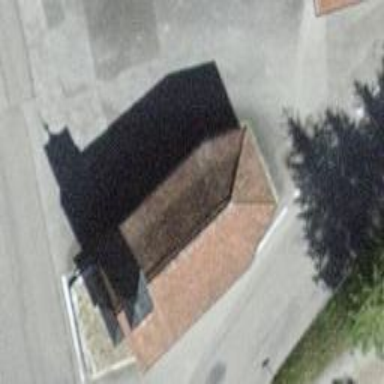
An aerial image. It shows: Building with side-hipped roof.